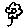
Label: flower